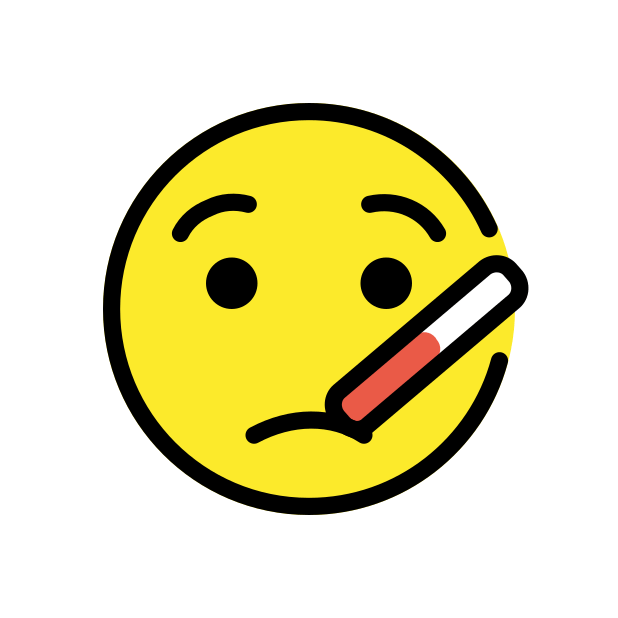
face with thermometer